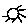
Label: sun